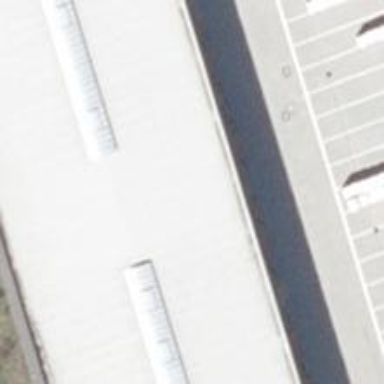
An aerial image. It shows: Industrial building.